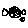
Label: moon